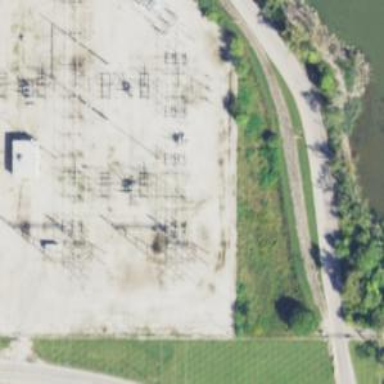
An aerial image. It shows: Switch for power supply.